Field crop: tomato
Growth stage: 1
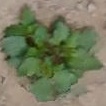
Species: solanum